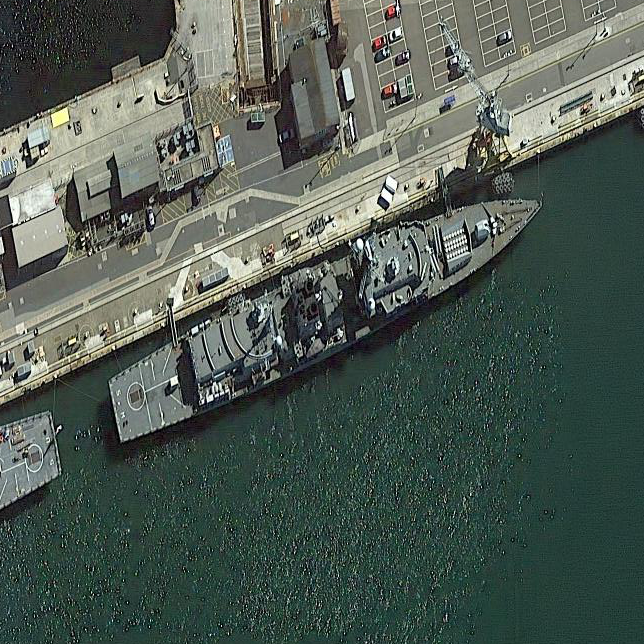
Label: Type_45_destroyer